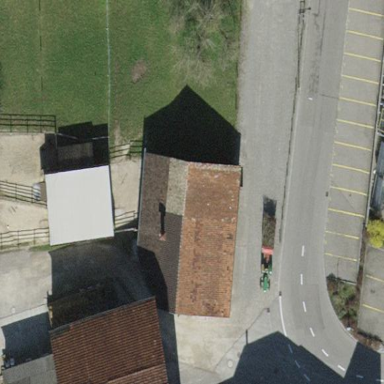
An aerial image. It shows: Shed.